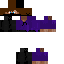
A male human skin with dark skin, wearing brown bald dressed in a purple hoodie and black pants, featuring a closed mouth.